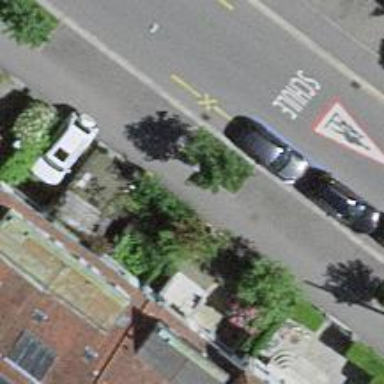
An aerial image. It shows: Post box is visible.